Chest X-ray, AP view. Patient: 18 years old, sex F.
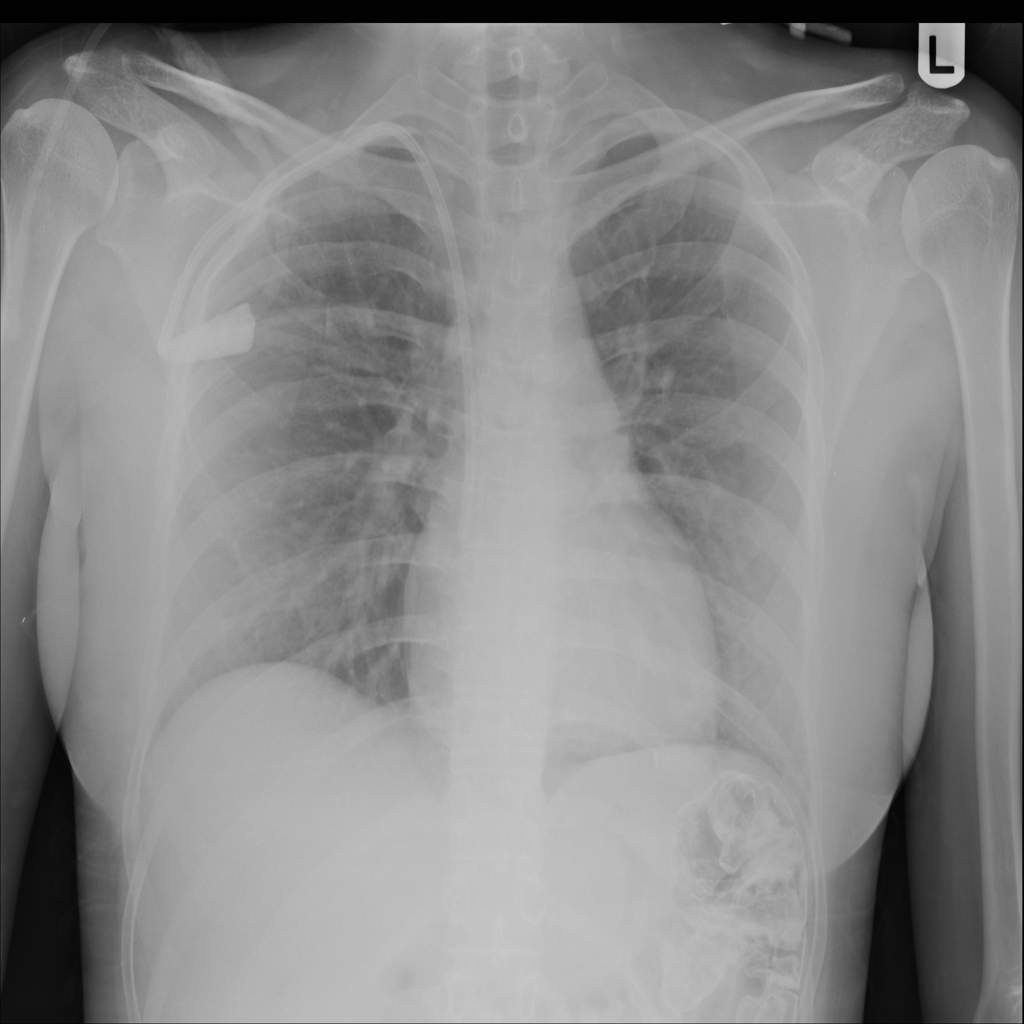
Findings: No Finding